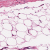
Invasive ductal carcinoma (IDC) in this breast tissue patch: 0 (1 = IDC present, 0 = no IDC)